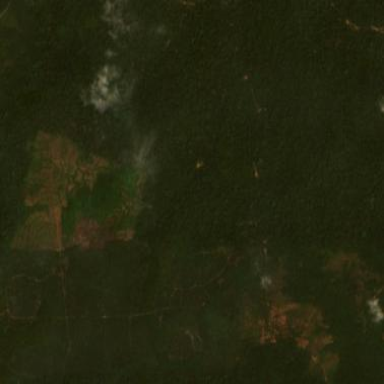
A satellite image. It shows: Orchard filled with oil palms. The main crop is palm.